Field crop: tomato
Growth stage: 2
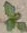
Species: solanum